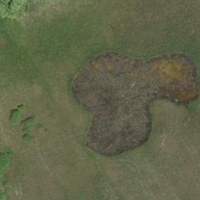
EUNIS habitat code: 16
Species observed at this site:
Corvus corone
Podiceps cristatus
Fulica atra
Anas platyrhynchos
Sturnus vulgaris
Dendrocopos major
Streptopelia decaocto
Passer domesticus
Fringilla coelebs
Sylvia atricapilla
Turdus merula
Columba palumbus
Phalacrocorax carbo
Phylloscopus collybita
Larus michahellis
Cygnus olor
Luscinia megarhynchos
Parus major
Locustella luscinioides
Phoenicurus ochruros
Picus viridis
Delichon urbicum